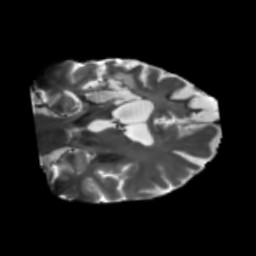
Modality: T2w
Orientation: coronal
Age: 58
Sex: male
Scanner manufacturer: siemens
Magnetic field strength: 3 T
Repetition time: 5.25 s
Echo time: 0.08 s